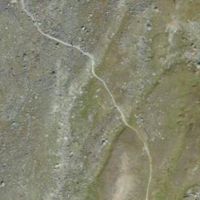
EUNIS habitat code: 48
Species observed at this site:
Vanessa atalanta